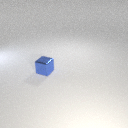
small blue metal cube